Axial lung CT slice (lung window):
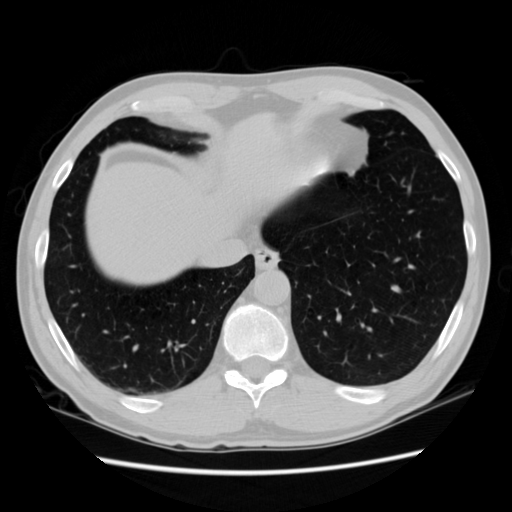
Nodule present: no